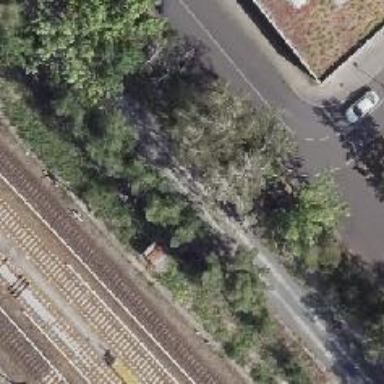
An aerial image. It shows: Abandoned railway yard with one track. This location has historic significance as former railway yard.